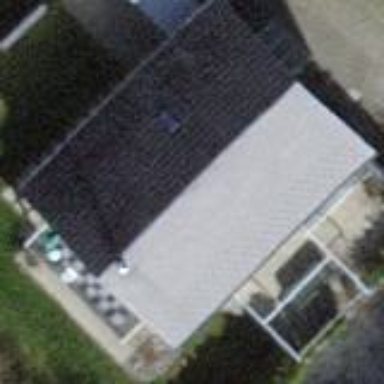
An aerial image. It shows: Detached building with gabled roof.